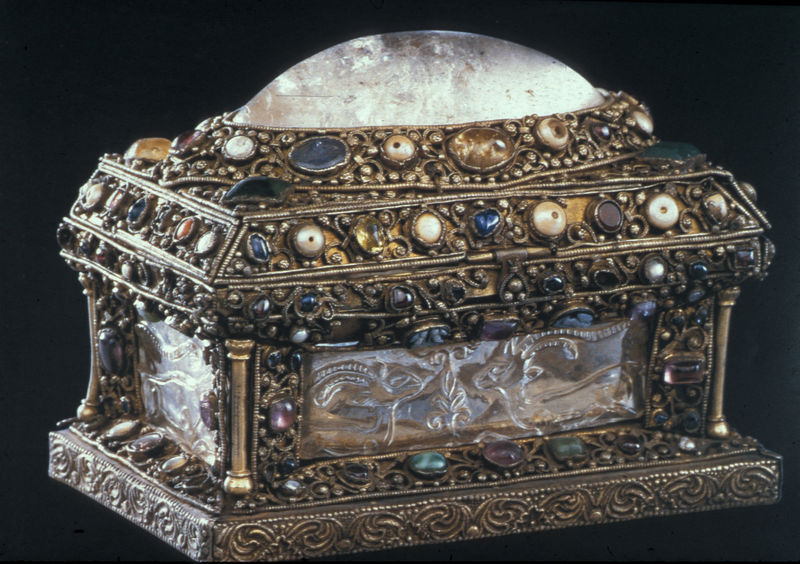
Titel: Reliquiar, fatimidisch, Ägypten (Islam)
Künstler: unbekannt
Standort: Paris
Institution: Musée nationale du Moyen Age
Schlagwörter: blau, dunkel, mann, weiß, braun, bunt, frau, glas, grau, hell, pfeiler, schmuck, schwarz, säule, säulen, türkis, rot, tier, tiere, muster, ornament, inkarnat, silber, stein, steine, gold, edelsteine, perlen, rosa, schön, ranken, relief, bein, wellen, farben, farbe, weis, wogen, dekoration, brillant, vert, ornamente, verzierung, metall, bronze, edel, transparent, foto, truhe, deckel, messing, dose, vergoldet, rechteck, perlmutt, schnitt, kiste, pfau, geschenk, mosaik, gravur, einlegearbeiten, intarsien, kasten, fries, geige, violine, rehe, kristall, antik, mittelalter, durchsichtig, besetzt, edelstein, besatz, hörner, basis, schatulle, filigran, heilig, gravure, guss, bock, goldschmiedekunst, objekt, einfassung, blech, schrein, kästchen, behälter, reliquie, verzierungen, aufbewahrung, beschläge, schatz, verschluss, konisch, wertvoll, kostbar, fidel, amethyst, rubin, saphir, elfenbein, bernstein, pierre, pierres, verre, bijou, perle, längsseite, sarkophag, apparat, dome, widder, bergkristall, behältnis, smaragd, halbedelsteine, steinbock, ummantelt, moyen age, schmuckkästchen, steinböcke, kristalle, reliquiar, pyxis, schmiedearbeit, quarz, behälter edel, coffre, coffret, diamenten, dore, joyaux, kasten truhe, kopfseite, medieval, mondstein, ornamnete, ornement, ornementation, pierres precieuses, relique, reliquienschrein, steineinlagen, transluzid, urne, verrerie, goldschmiedearbeit, baroque, cristal, motifs, lapislazuli, taille, ivoire, fermoir, dorure, diable, chevre, mobilier, argent, juwelen, metalle, reliquaire, culte, métal, bijoux, turquoise, louis xv, or, bursa, almandin, cloisonnee, boîte, fassungen, kastchen, dorée, incrustations, dorures, pierreries, quaderförmig, wervoll, wertvol., smargd, fassungen#perlen, penture, orfevrerie, albatre, devotion, kitste, schuckschatulle, gemme, precieuses, precieuse, diamand, diamant, etaint, etain, ruby, topaz, précieux, rubis, topaze, saphire, vers, lentille, lis, nacre, diamants, sertissage, gravé, sertis, ambre, incrsuté, opale, émeraude, colonette, louis xiii